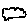
Label: cloud